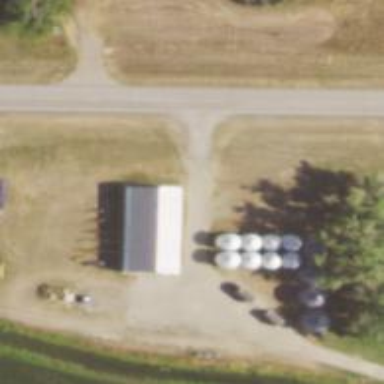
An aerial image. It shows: Silo.